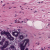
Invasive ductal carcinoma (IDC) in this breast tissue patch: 0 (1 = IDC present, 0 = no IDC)